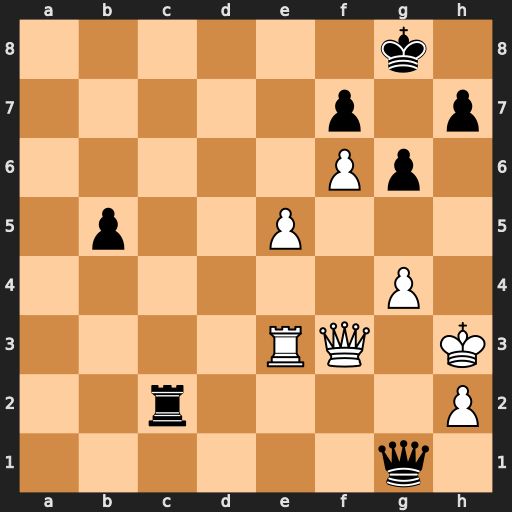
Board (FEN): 6k1/5p1p/5Pp1/1p2P3/6P1/4RQ1K/2r4P/6q1
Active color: w
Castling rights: -
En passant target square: -
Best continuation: Qa8+ Rc8 Qxc8#